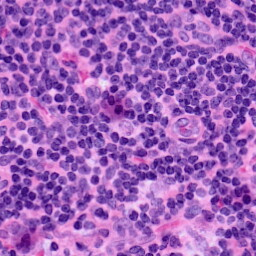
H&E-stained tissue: LymphNode